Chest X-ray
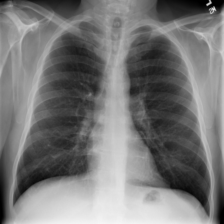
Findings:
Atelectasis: negative
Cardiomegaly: negative
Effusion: negative
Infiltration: positive
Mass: negative
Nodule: positive
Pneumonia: negative
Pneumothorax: negative
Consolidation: negative
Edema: negative
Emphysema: negative
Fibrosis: negative
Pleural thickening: negative
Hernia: negative